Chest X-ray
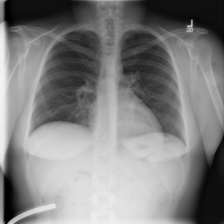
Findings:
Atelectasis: negative
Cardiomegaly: negative
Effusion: negative
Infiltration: negative
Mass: negative
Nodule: negative
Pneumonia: negative
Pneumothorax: negative
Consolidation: negative
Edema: negative
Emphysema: negative
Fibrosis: negative
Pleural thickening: negative
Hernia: negative